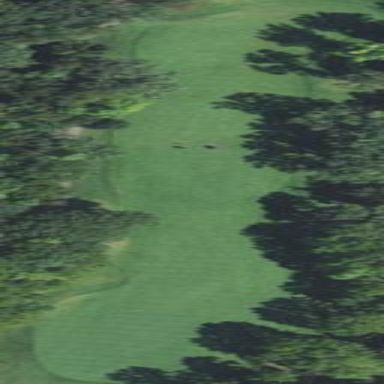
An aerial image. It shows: Golf fairway surrounded by grass.